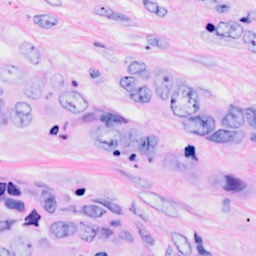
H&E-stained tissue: Breast